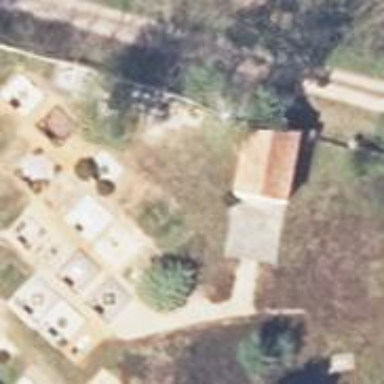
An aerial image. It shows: Simple and straightforward house.